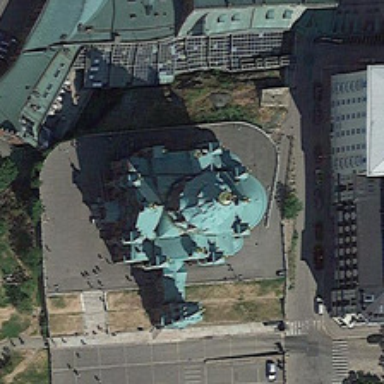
A church is located near a row of ploygon houses with green roofs .